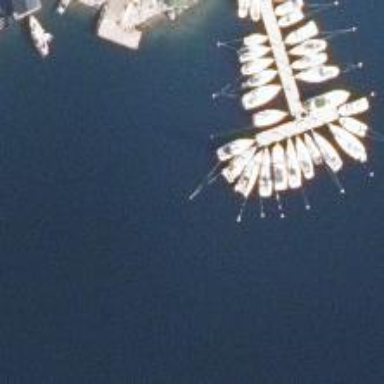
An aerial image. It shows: Marina area for leisure land.